Field crop: maize
Growth stage: 1
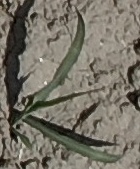
Species: sorghum